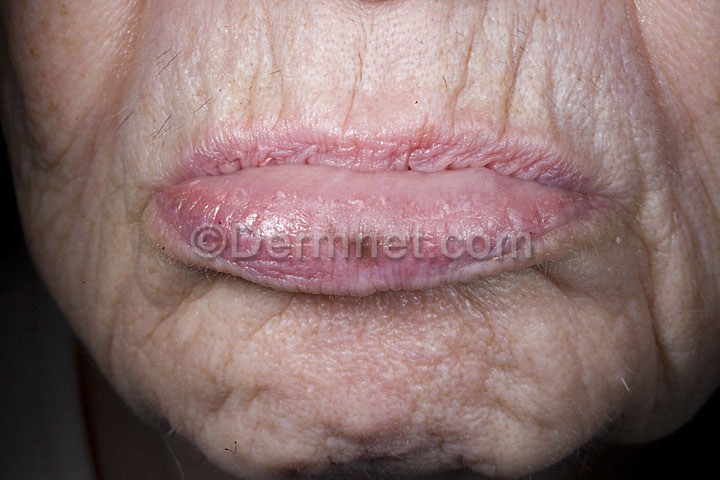
Disease: Melanoma Skin Cancer Nevi and Moles